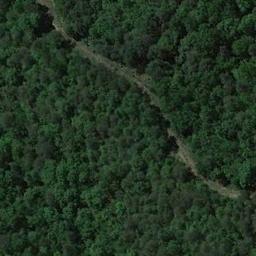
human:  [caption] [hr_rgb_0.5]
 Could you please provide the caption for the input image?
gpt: There is a road goes through the forest .

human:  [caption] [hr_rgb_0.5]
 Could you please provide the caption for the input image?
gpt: The forest has a lot of dense dark green trees and a road goes through the forest .

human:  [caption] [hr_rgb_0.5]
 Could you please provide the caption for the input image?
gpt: A narrow and curved earth road passes through the dense forest .

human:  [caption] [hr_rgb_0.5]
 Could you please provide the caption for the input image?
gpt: The forest was flooded .

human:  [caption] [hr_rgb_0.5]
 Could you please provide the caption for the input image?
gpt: A narrow path goes through a green forest .